Aerial crown-view tile of a tropical tree (Barro Colorado Island, Panama), acquired 20250414:
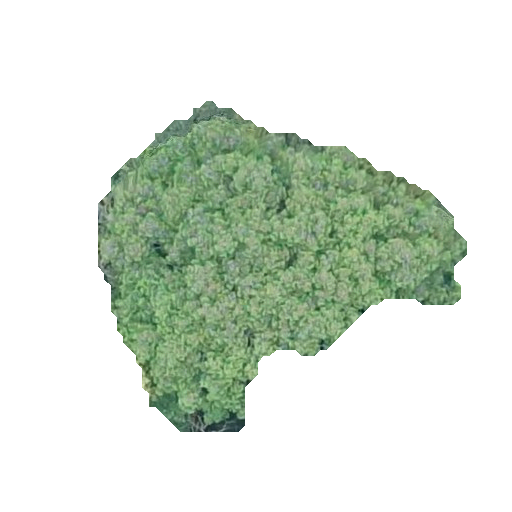
Species: Jacaranda copaia
GBIF accepted scientific name: Jacaranda copaia
Crown area: 108.133 m²